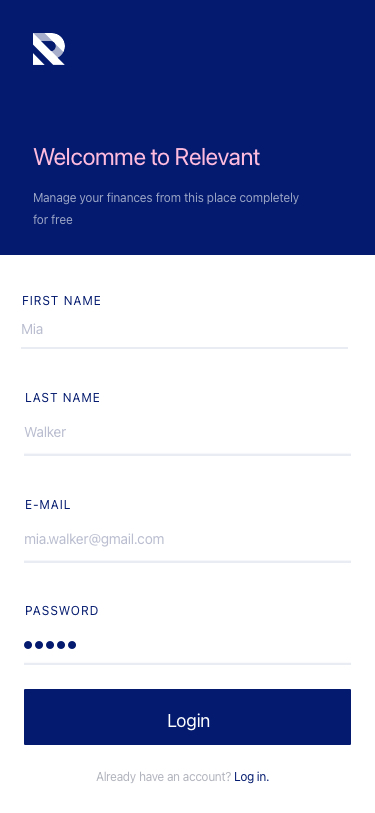
Text in this UI design:
Welcomme to Relevant
Manage your finances from this place completely for free
Login
Already have an account? Log in.